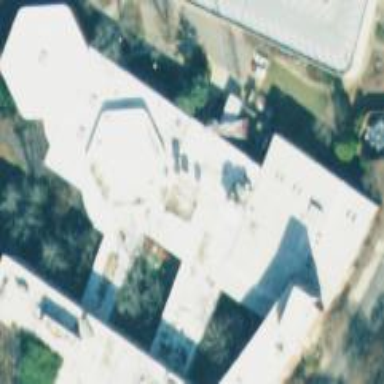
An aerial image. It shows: Part of building.